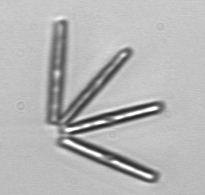
Label: Thalassionema